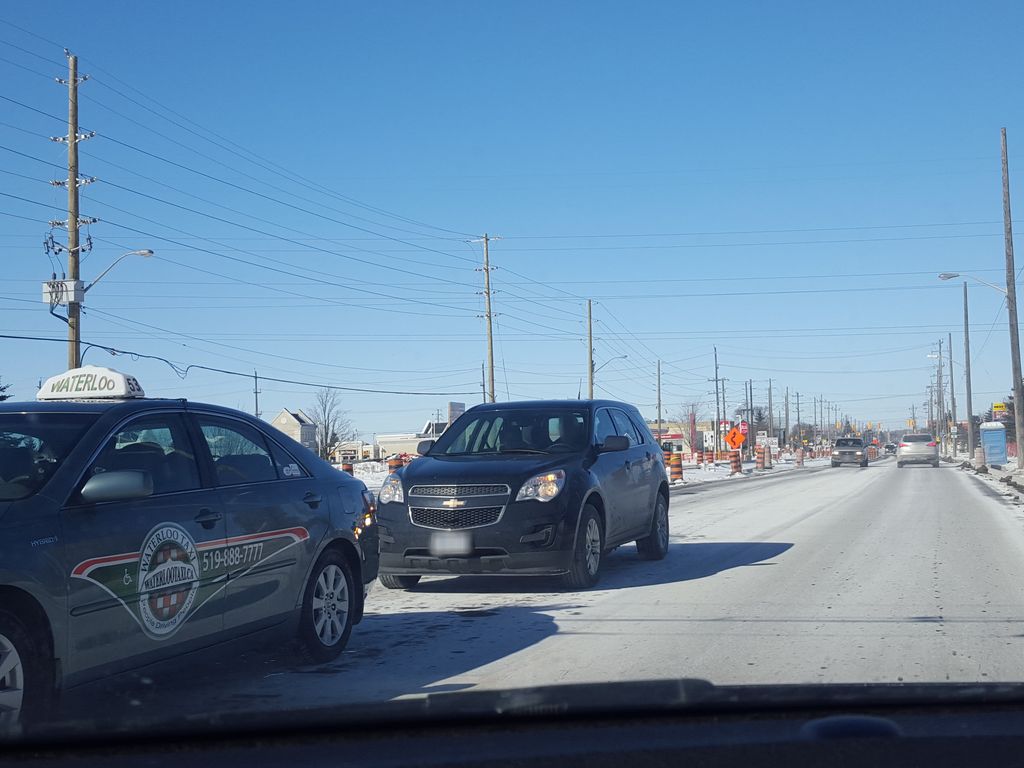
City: kitchener-waterloo